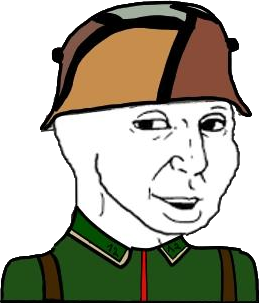
Label: 5_Groomer